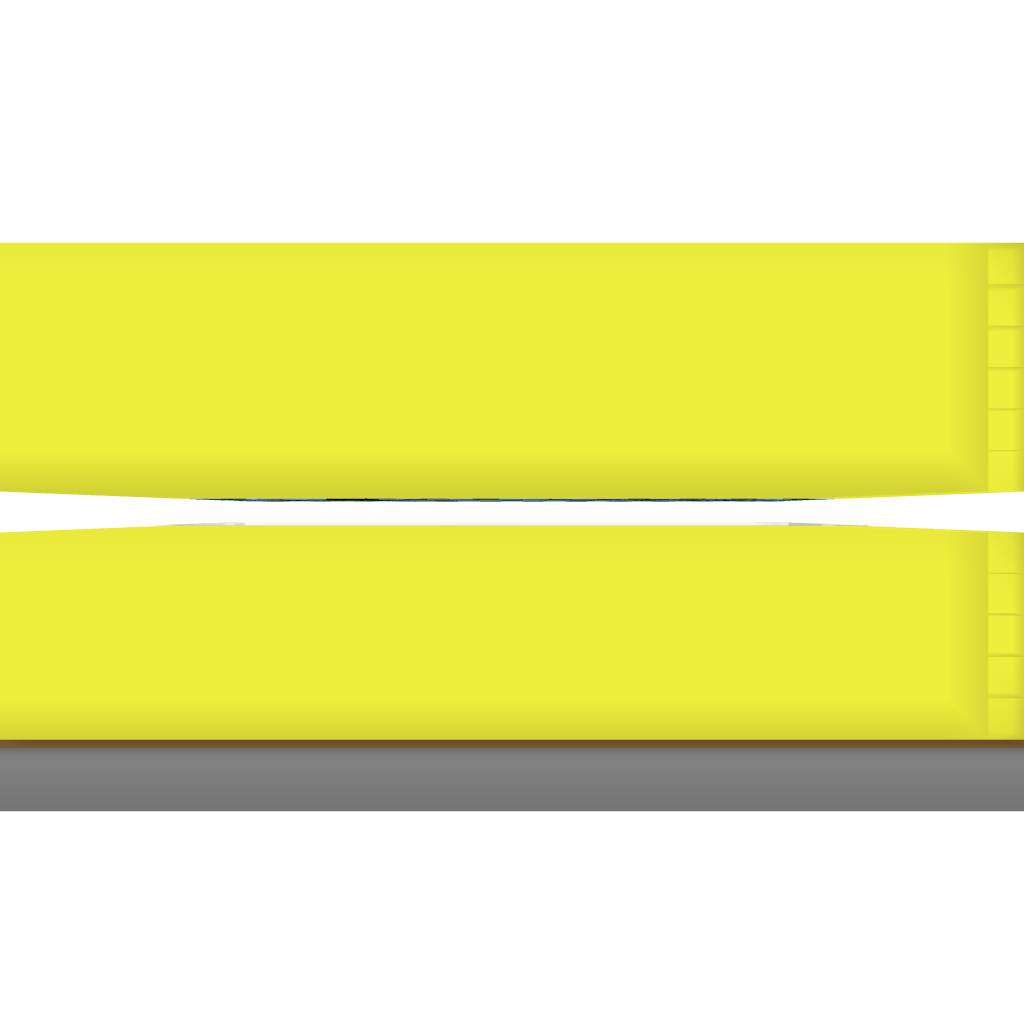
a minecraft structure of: Studio 002 bad low quality